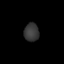
Tissue: lung
Cell type: Epithelial cells
Senescence score: 0.2378
Nuclear area (px): 267
Mean DAPI intensity: 54.79